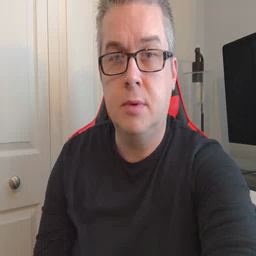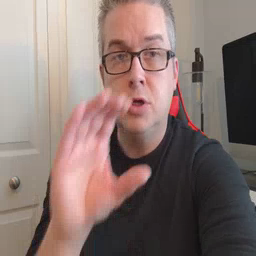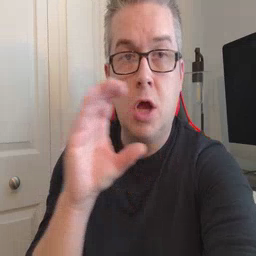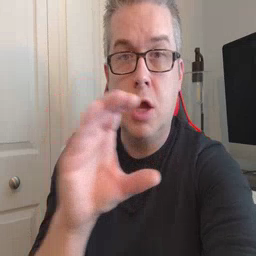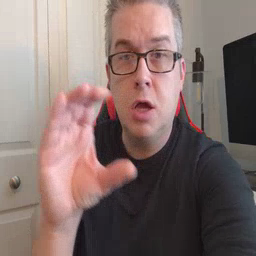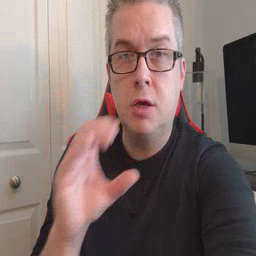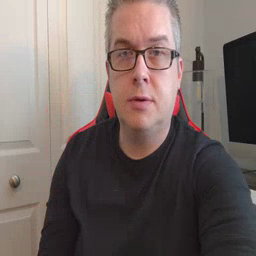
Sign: chocolate